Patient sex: F
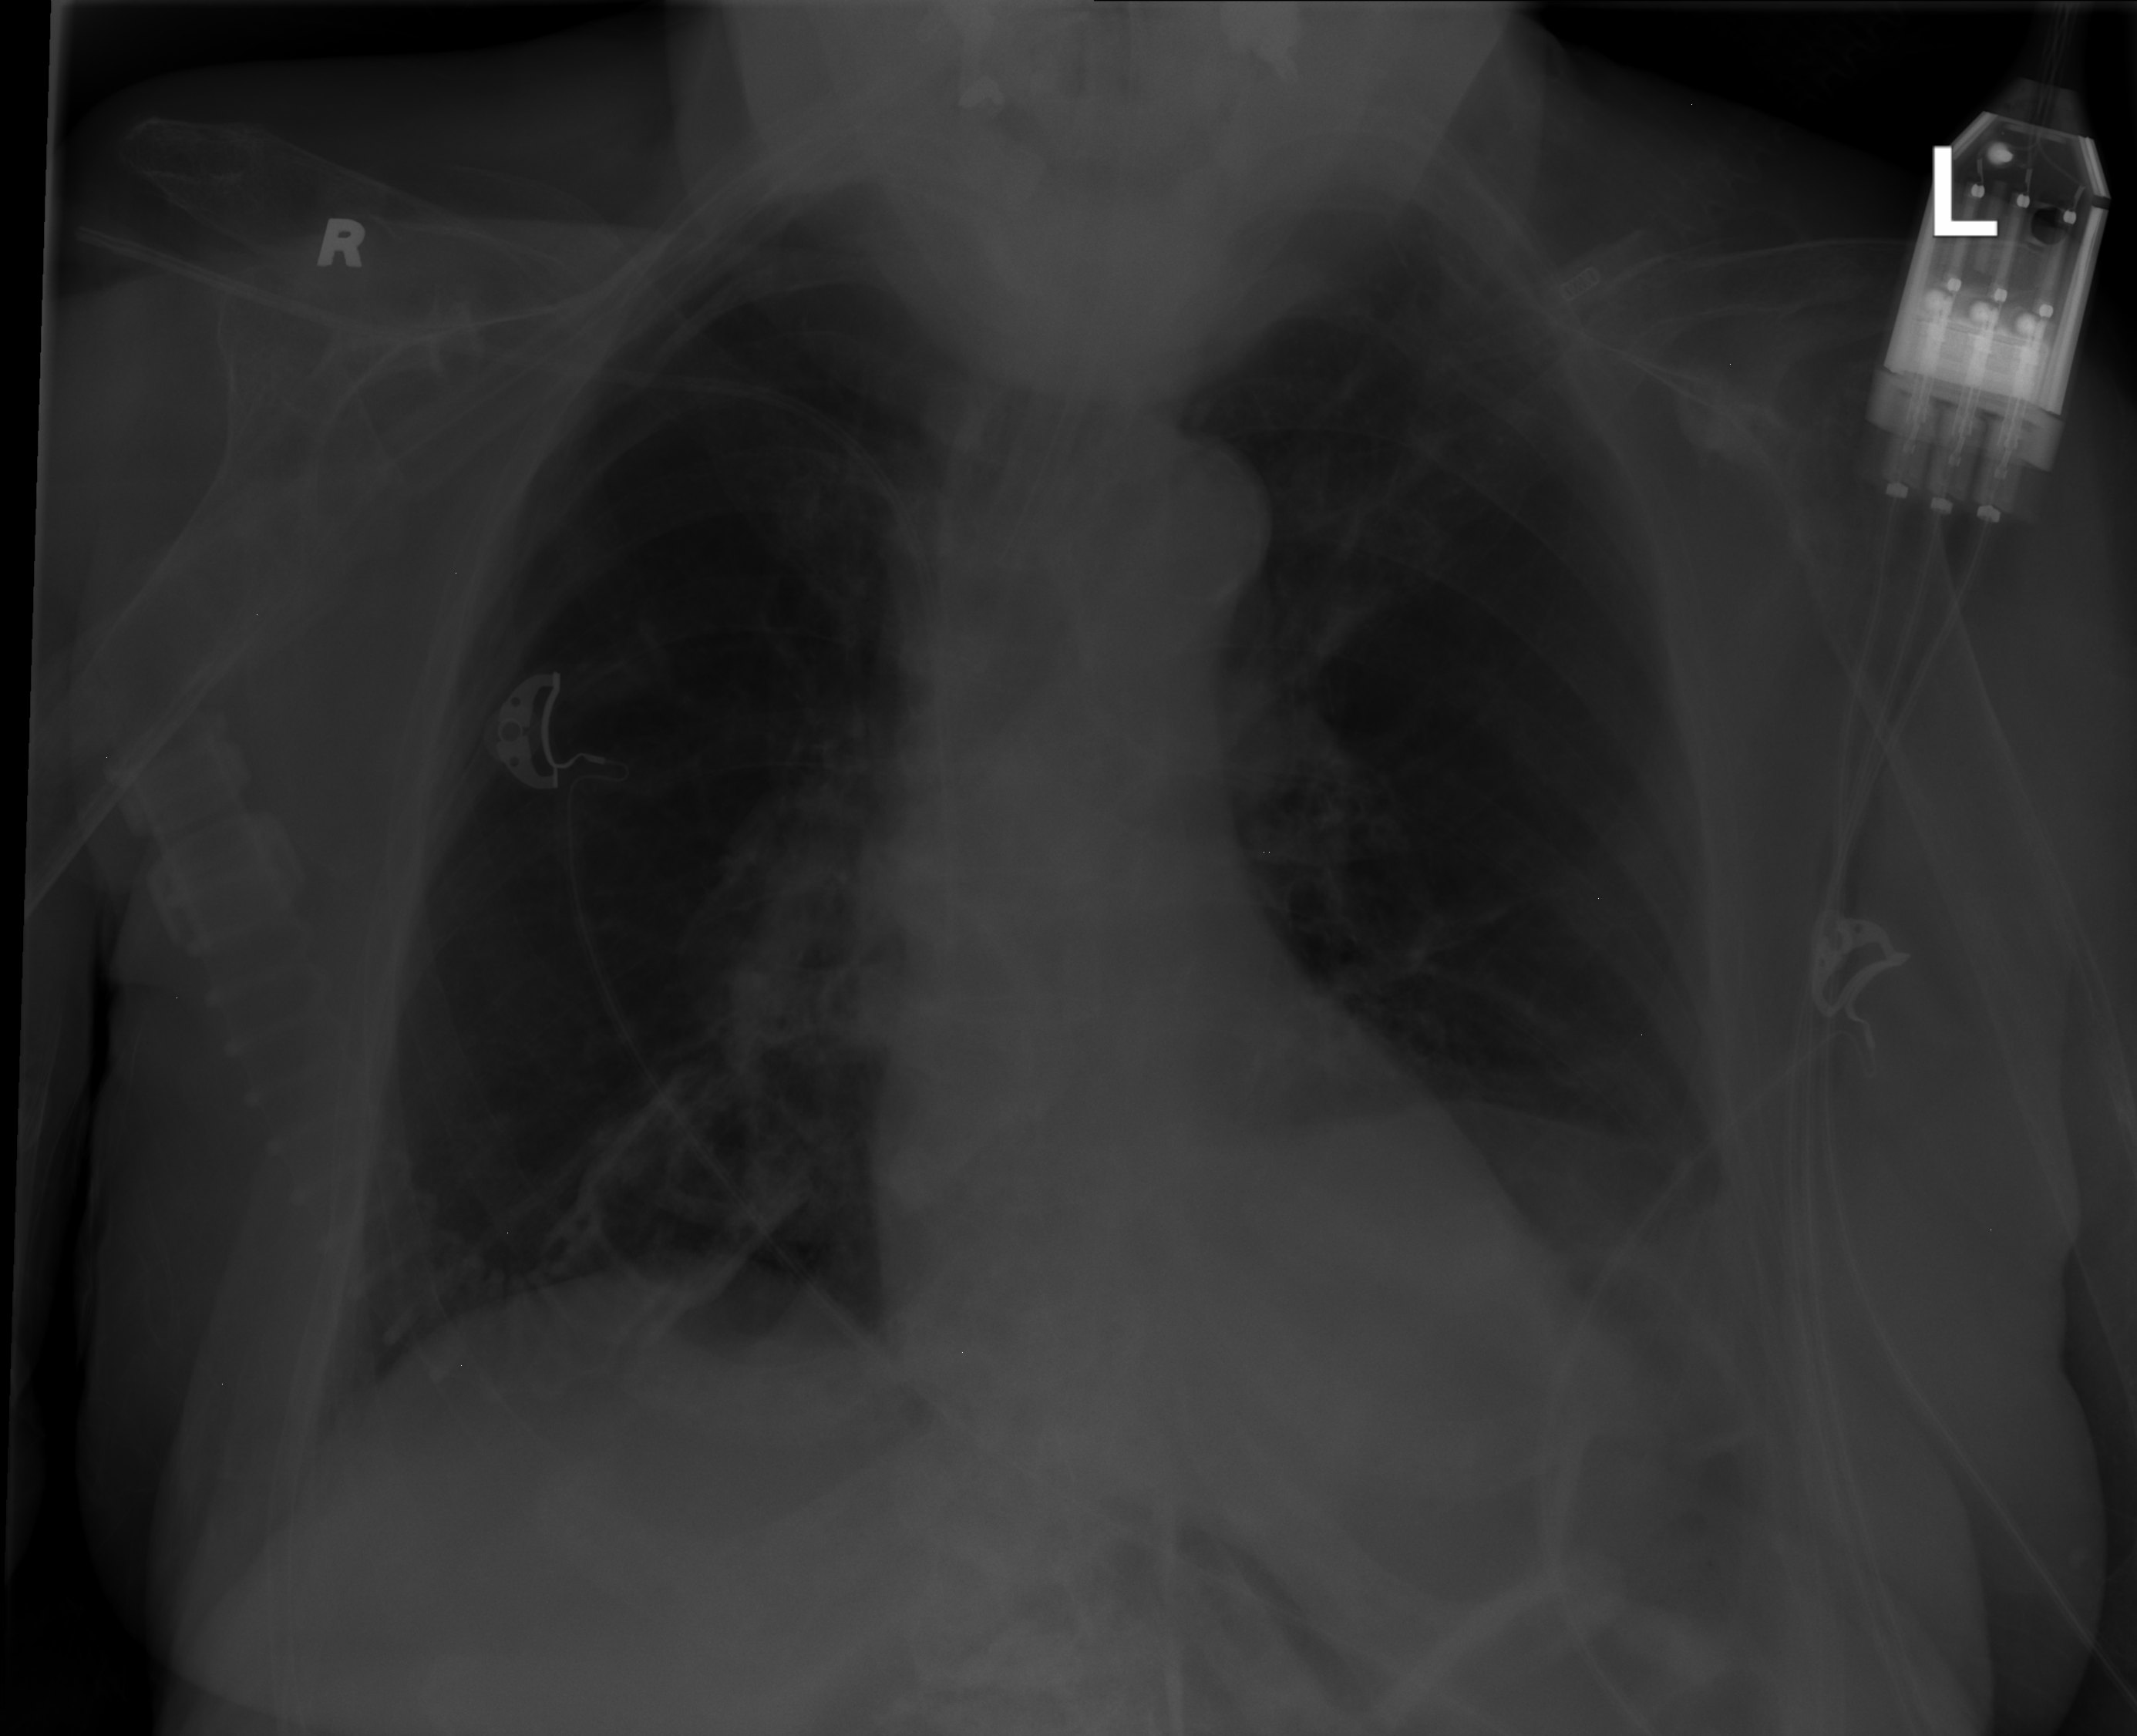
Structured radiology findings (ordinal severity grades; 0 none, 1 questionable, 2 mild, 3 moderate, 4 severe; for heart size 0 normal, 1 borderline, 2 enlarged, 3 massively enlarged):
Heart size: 0
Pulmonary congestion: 0
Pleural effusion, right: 0
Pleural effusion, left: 0
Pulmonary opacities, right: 0
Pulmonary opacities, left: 0
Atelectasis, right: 0
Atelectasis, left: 2